Question: I want to limit the maximum width of a bar chart
'''
<script>
// bar chart data
var a=[];
a.push('kalai 2015-04-11');
var b=[];
b.push('300');
var barData = {
labels : a,
datasets : [
{
fillColor : "#48A497",
strokeColor : "#48A4D1",
data : b
}
]
}
// get bar chart canvas
var income = document.getElementById("income").getContext("2d");
// draw bar chart
new Chart(income).Bar(barData, {scaleGridLineWidth : 1});
<!--new Chart(income).Bar(barData);-->
</script>
'''
What is the way to do so
It looks like this for single value

The size of the bar reduces as the number of bar increases How can i set maximum bar size to make it more viewable
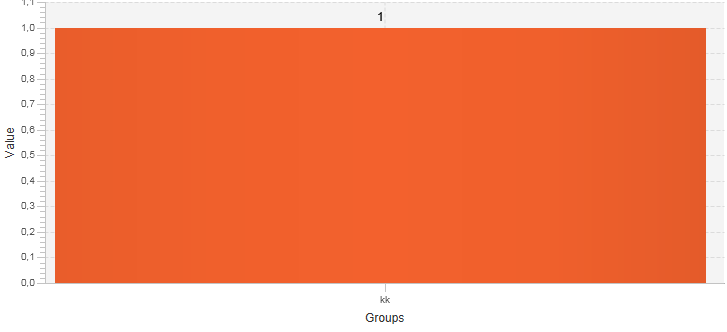
Answer: You can add new options, which are not available by default.But you need to edit chart.js
In Chart.js add these lines of code
Step 1:
'''
//Boolean - Whether barwidth should be fixed
isFixedWidth:false,
//Number - Pixel width of the bar
barWidth:20,
'''
Add these two line in defaultConfig of Bar Chart
Step 2:
'''
calculateBarWidth : function(datasetCount){
**if(options.isFixedWidth){
return options.barWidth;
}else{**
//The padding between datasets is to the right of each bar, providing that there are more than 1 dataset
var baseWidth = this.calculateBaseWidth() - ((datasetCount - 1) * options.barDatasetSpacing);
return (baseWidth / datasetCount);
}
'''
Add this condition in calculateBarWidth function of barchart
Now you can set barWidth in custom js file as option by setting
'''
isFixedWidth:true,
barWidth:xx
'''
If you don't want to specify fixed barwidth, just change 'isFixedWidth:false'